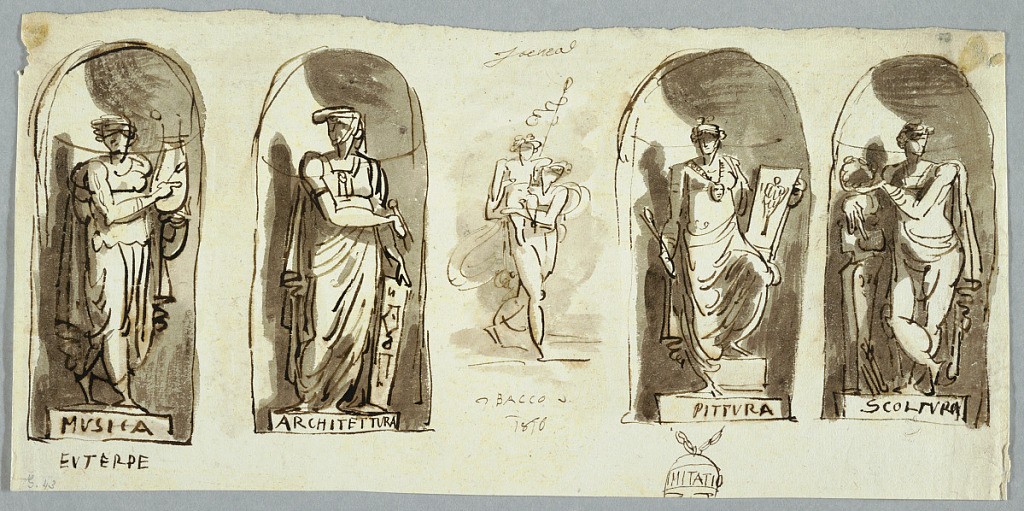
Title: Four Statues in Niches: Music, Architecture, Painting, and Sculpture; Study of Bacchus and Mercury
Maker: Felice Giani, Italian, 1758–1823
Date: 1816
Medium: Pen and brown ink, brush and brown wash over traces of graphite on cream laid paper
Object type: Drawing
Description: Study of four statues in niches: music, architecture, painting and sculpture. Study of Bacchus with Hermes.